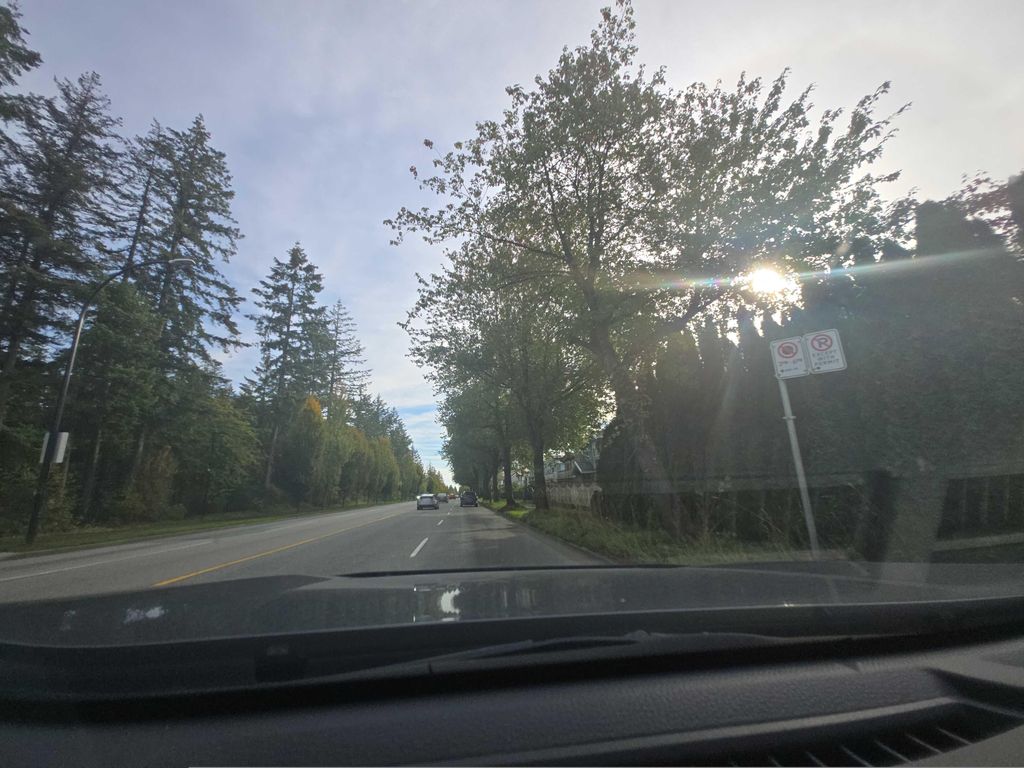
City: vancouver